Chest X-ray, AP view. Patient: 25 years old, sex F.
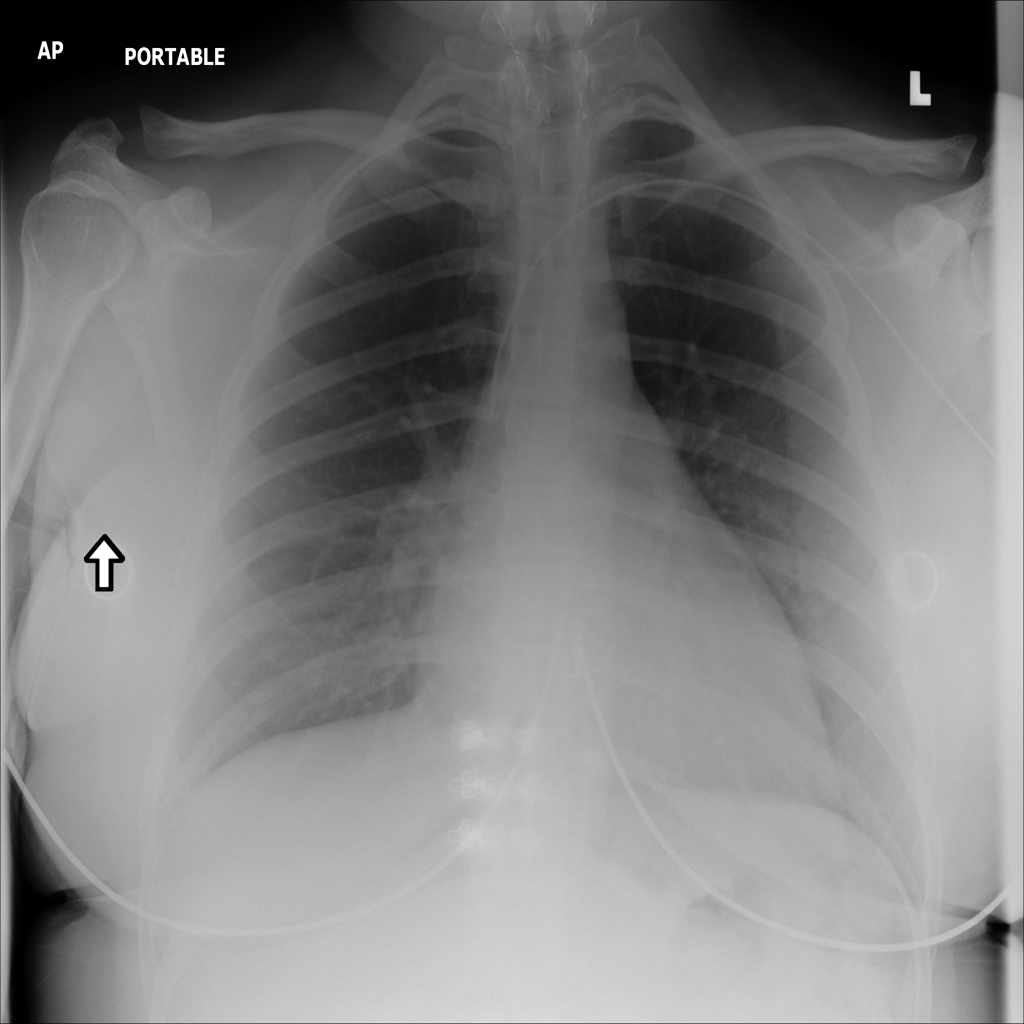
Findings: No Finding